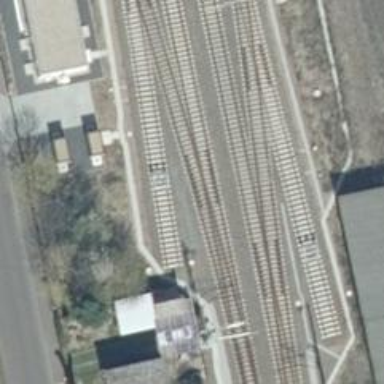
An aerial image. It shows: Railway yard in service.